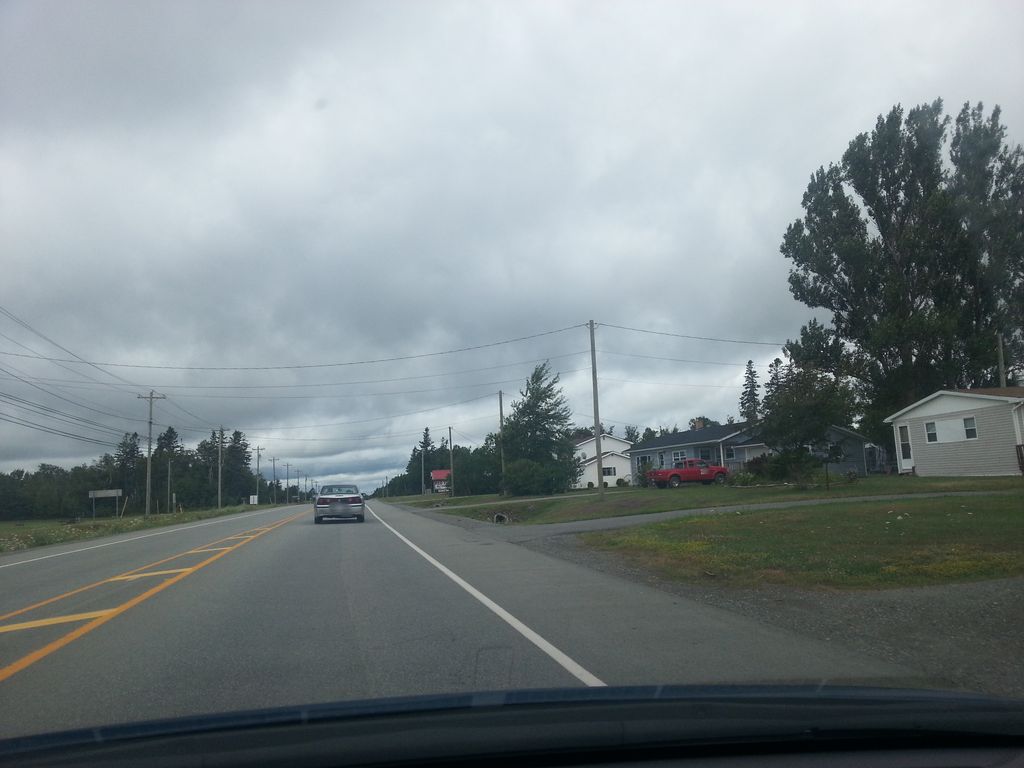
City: charlottetown